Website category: restaurant
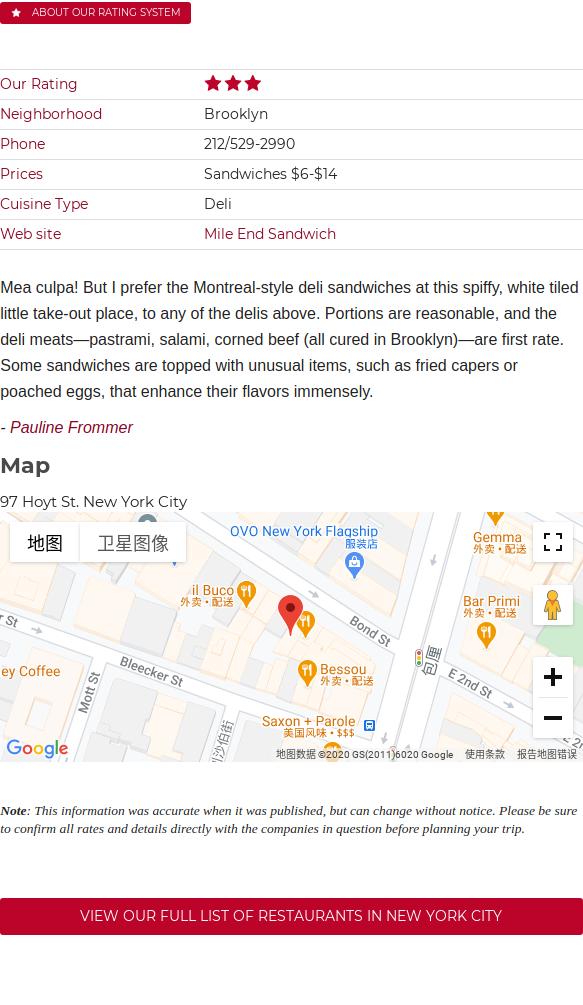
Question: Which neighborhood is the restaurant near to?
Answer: Brooklyn

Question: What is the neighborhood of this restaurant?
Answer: Brooklyn

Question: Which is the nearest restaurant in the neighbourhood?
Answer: Brooklyn

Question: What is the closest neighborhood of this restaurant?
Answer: Brooklyn

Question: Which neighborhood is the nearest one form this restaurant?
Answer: Brooklyn

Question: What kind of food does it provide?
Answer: Deli

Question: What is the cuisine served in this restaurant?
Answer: Deli

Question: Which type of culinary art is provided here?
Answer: Deli

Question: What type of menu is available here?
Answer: Deli

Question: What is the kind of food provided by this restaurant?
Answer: Deli

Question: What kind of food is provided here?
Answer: Deli

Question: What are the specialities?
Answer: Deli

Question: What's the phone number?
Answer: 212/529-2990

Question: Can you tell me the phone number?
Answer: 212/529-2990

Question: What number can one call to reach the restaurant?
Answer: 212/529-2990

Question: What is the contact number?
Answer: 212/529-2990

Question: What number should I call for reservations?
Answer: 212/529-2990

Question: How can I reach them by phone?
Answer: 212/529-2990

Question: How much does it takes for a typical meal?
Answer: Sandwiches $6-$14

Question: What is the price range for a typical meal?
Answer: Sandwiches $6-$14

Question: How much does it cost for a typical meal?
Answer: Sandwiches $6-$14

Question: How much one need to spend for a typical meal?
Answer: Sandwiches $6-$14

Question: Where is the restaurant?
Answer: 97 Hoyt St. New York City

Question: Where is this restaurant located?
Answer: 97 Hoyt St. New York City

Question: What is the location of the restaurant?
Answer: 97 Hoyt St. New York City

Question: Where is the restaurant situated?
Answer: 97 Hoyt St. New York City

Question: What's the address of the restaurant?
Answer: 97 Hoyt St. New York City

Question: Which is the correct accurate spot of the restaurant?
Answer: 97 Hoyt St. New York City

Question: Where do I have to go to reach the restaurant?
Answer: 97 Hoyt St. New York City